Interaction volume radius: 5 \u00c5
Interaction volume height: 10 \u00c5
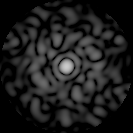
Disorder parameter: 0.8225